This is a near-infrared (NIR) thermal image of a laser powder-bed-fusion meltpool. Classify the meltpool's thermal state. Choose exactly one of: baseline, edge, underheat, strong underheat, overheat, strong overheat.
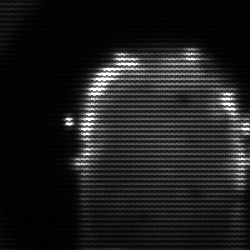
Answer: baseline